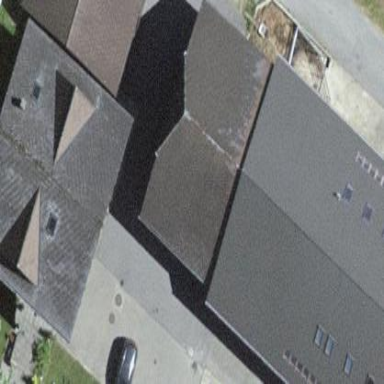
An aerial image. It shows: Farm building.